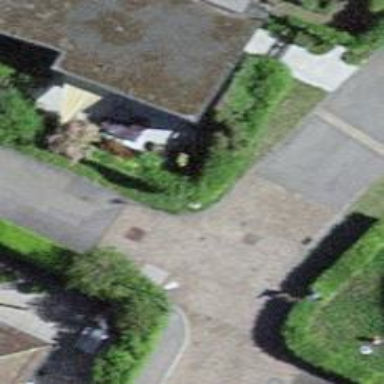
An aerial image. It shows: Residential road with asphalt surface and no sidewalk.